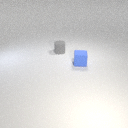
small gray rubber cylinder behind small blue rubber cube